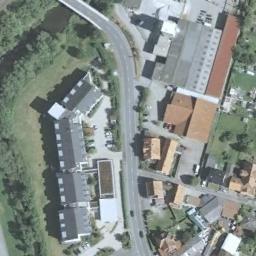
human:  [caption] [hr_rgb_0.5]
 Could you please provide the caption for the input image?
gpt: The industrial area has some buildings of different colors and green areas and a freeway goes through the industrial area .

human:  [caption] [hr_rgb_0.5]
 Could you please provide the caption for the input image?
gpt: The houses in the industrial area are rectangular .

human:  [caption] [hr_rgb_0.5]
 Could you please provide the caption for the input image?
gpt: In an industrial area, There are neatly planned factories and roads, Large green areas and good greenery .

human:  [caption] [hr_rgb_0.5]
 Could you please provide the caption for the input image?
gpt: There are many trees are near the industrial area .

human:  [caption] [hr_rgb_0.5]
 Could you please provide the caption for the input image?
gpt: There are some gray buildings and brown buildings on the industrial area .